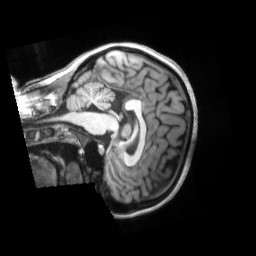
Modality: T1w
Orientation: sagittal
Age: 23
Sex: female
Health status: ill
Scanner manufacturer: siemens
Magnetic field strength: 3 T
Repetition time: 2.2 s
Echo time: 0.00157 s